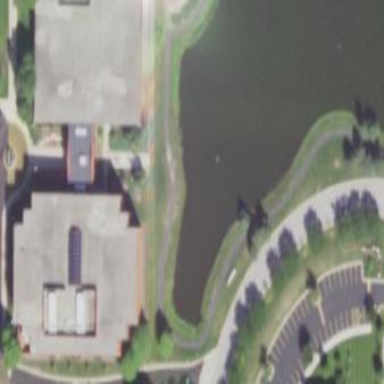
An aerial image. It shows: Peaceful pond surrounded by nature.